Field crop: tomato
Growth stage: 2
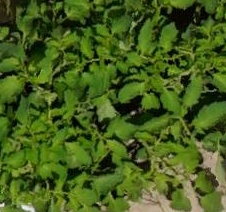
Species: tomato